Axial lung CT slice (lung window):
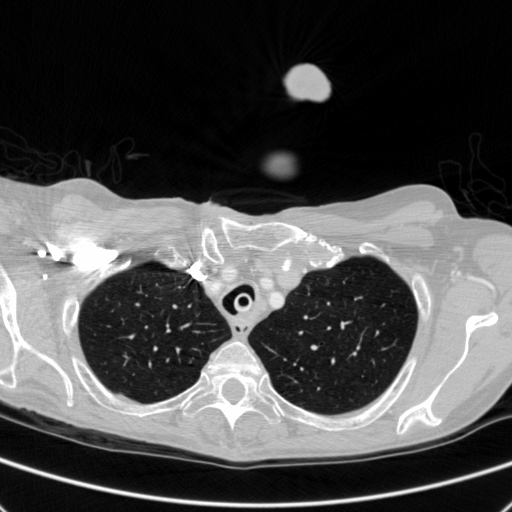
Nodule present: no